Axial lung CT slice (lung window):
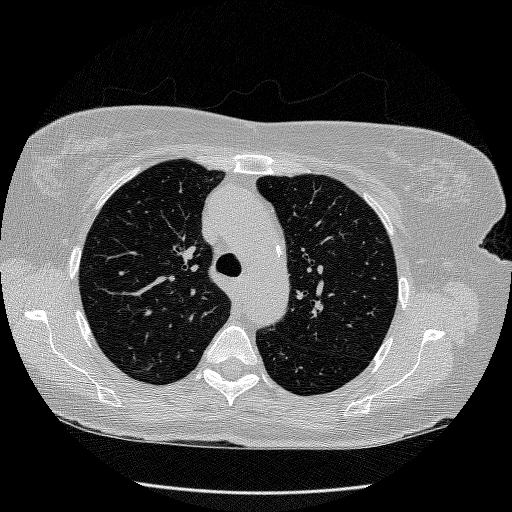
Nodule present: no